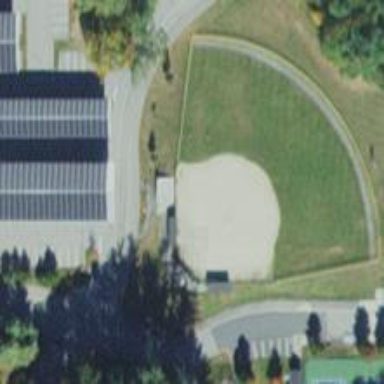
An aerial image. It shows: Baseball pitch for leisure land.